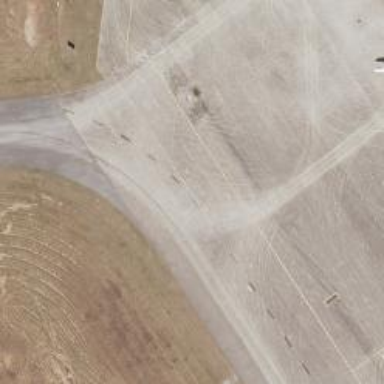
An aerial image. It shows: Asphalt taxiway in the airport.